Question: I have downloaded the 2015-2017 sunset/sunrise data from the Navy and I am trying to format it into dates and time to further use with other data I have. This is how my data set looks in R.

I have managed to convert the date into the right R data format. Yet, I still can't convert my rise/set column data from a number/integer format to a time data (as hh:mm).
Based on one internet source, I wrote the following codes:
'''
Sun2015$Srise<- format(strptime(Sun2015$Rise, format="%H:%M"))
'''
However this gives NA in my data
OR
'''
Sun2015$Srise<-str_pad(Sun2015$Rise, 4, pad="0")
Sun2015$Srise<-hour(hm(Sun2015$Srise))
'''
Yet, I received the following error:
> Warning message: In .parse_hms(..., order = "HM", quiet = quiet) :
Some strings failed to parse.
Is there a better way to convert the columns into the right time format so that I can merge the date and time columns into date-time columns for sunset and sunrise?
Thank you in advance for your help.
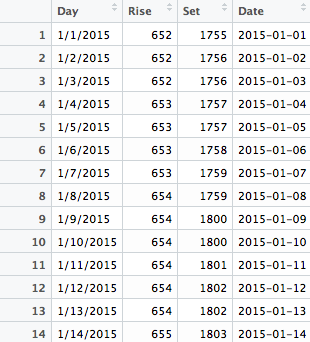
Answer: You can convert your military time to 2400 time strings using 'sprint("%04d", data)' and go from there. For example, with the first 5 lines of your data:
'''
# Sample of your data
Day <- c("1/1/2015", "1/2/2015", "1/3/2015", "1/4/2015", "1/5/2015")
Rise <- c(652,652,652,653,653)
Set <- c(1755,1756,1756,1757,1757)
sun2015 <- data.frame(Day, Rise, Set)
# Convert to 2400 style strings with leading zeroes where necessary
sun2015$Rise <- sprintf("%04d", sun2015$Rise)
sun2015$Set <- sprintf("%04d", sun2015$Set)
# Merge with your date
sun2015$day_rise <- as.POSIXct(paste0(sun2015$Day, " ",sun2015$Rise), format = "%m/%d/%Y %H%M", origin = "1970-01-01", tz = "UTC")
sun2015$day_set <- as.POSIXct(paste0(sun2015$Day, " ",sun2015$Set), format = "%m/%d/%Y %H%M", origin = "1970-01-01", tz = "UTC")
> sun2015$day_rise
[1] "2015-01-01 06:52:00 UTC" "2015-01-02 06:52:00 UTC" "2015-01-03 06:52:00 UTC" "2015-01-04 06:53:00 UTC"
[5] "2015-01-05 06:53:00 UTC"
> sun2015$day_set
[1] "2015-01-01 17:55:00 UTC" "2015-01-02 17:56:00 UTC" "2015-01-03 17:56:00 UTC" "2015-01-04 17:57:00 UTC"
[5] "2015-01-05 17:57:00 UTC"
'''
You can adjust to the appropriate time zone if necessary.